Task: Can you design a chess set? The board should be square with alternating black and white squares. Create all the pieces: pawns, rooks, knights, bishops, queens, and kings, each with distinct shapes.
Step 4343:
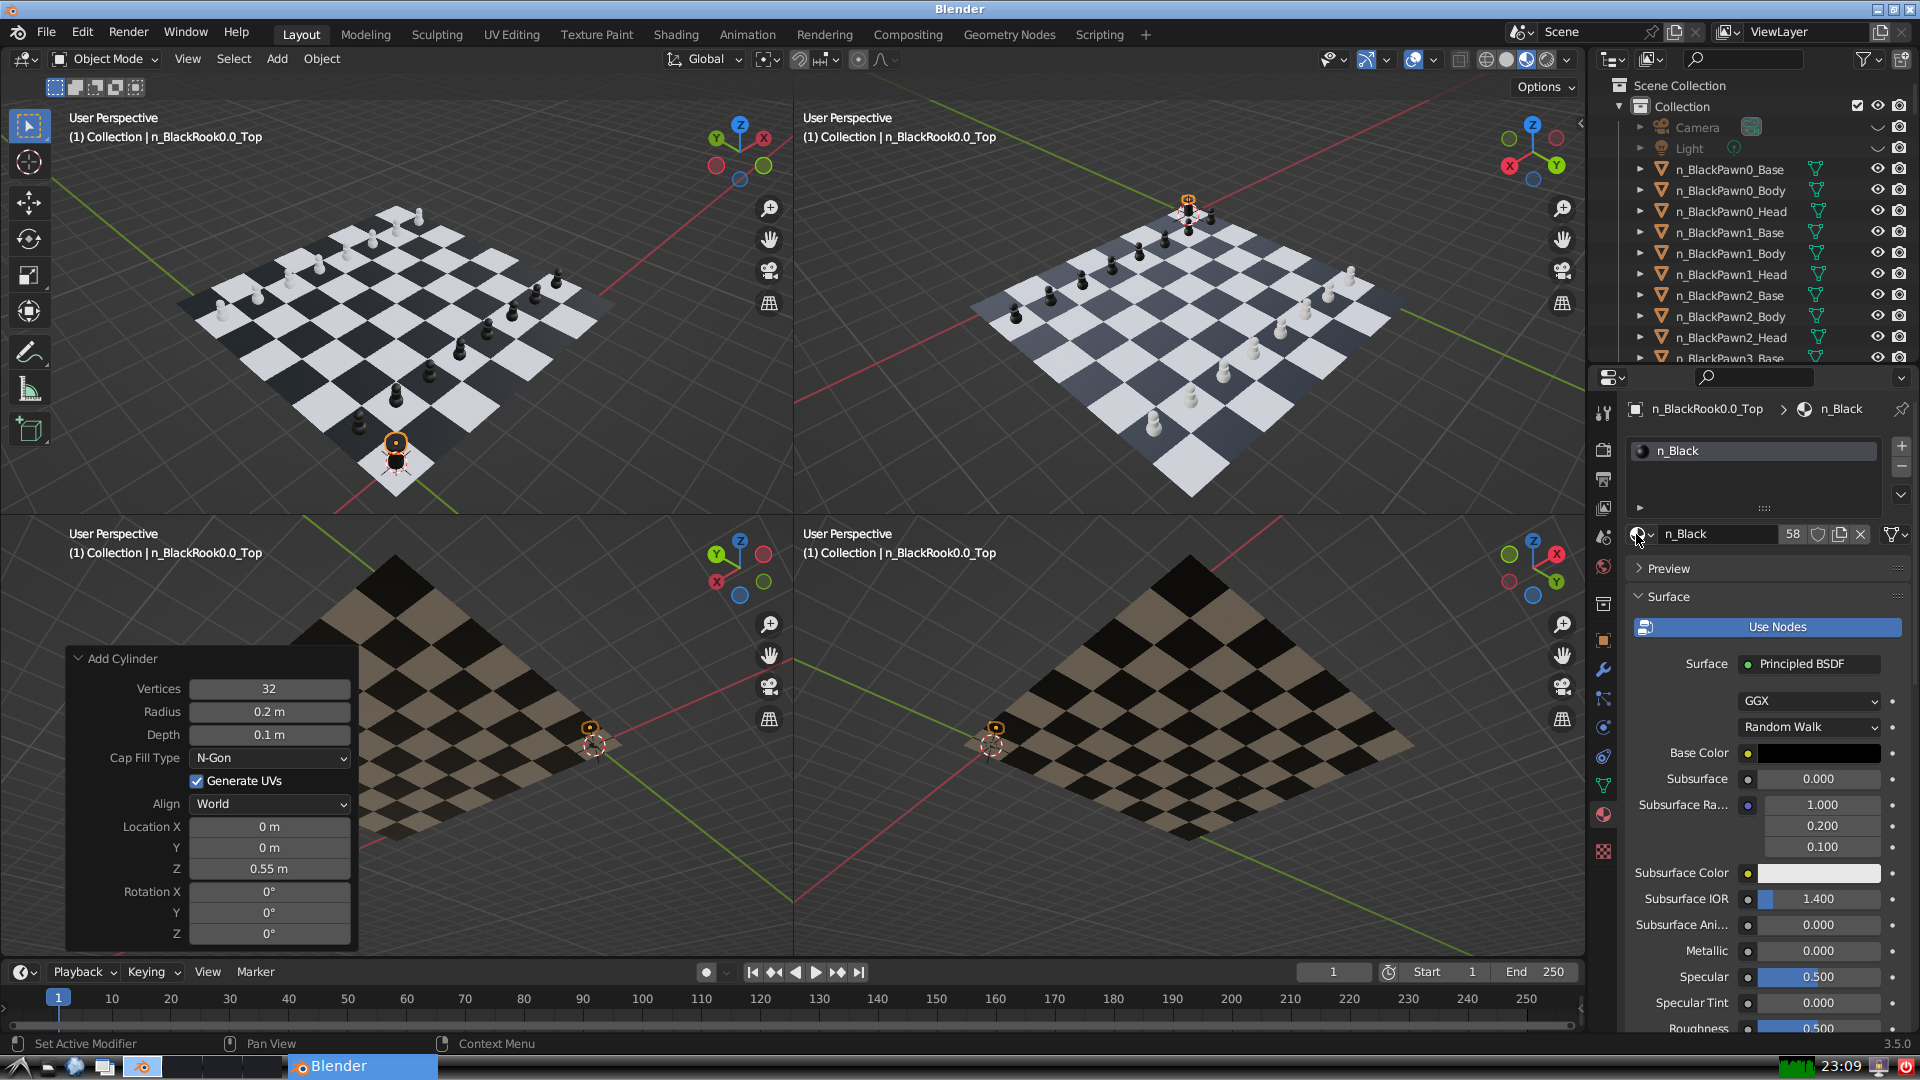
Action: {"mouse_move": [278, 58]}